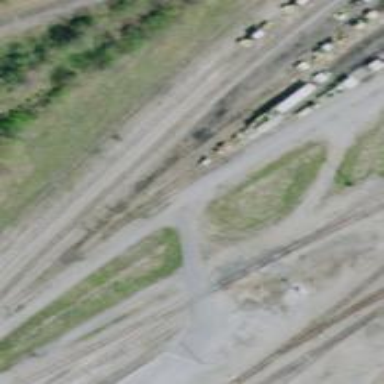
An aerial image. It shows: Railway siding for service.